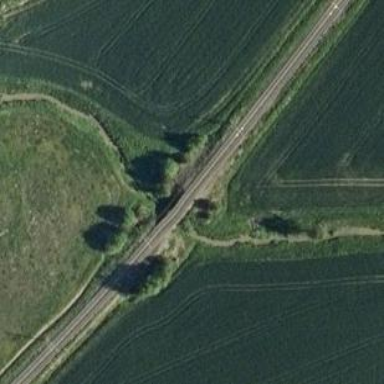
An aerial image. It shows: Bridge over railway with continuous electrified contact line.